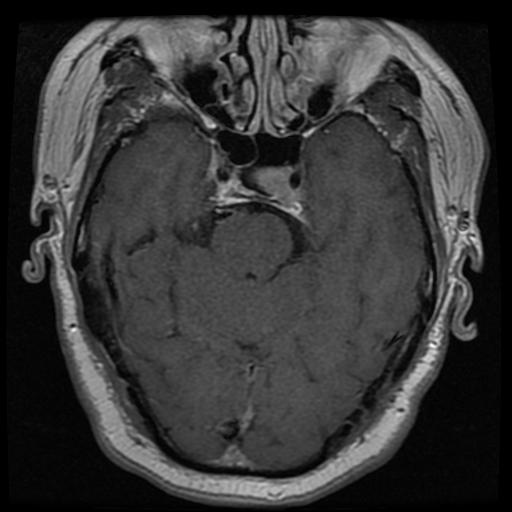
Label: pituitary